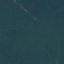
Land use / land cover: Forest